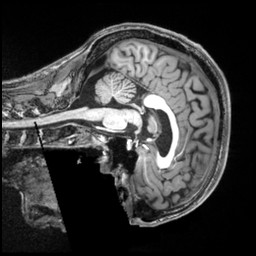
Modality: T1w
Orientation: sagittal
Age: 23
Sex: male